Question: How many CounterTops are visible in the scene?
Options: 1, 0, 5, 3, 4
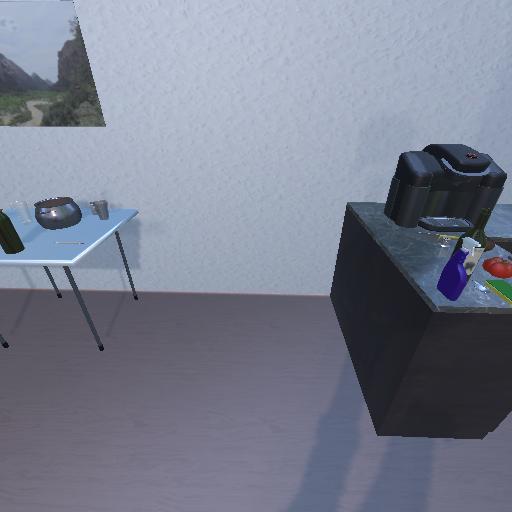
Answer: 1